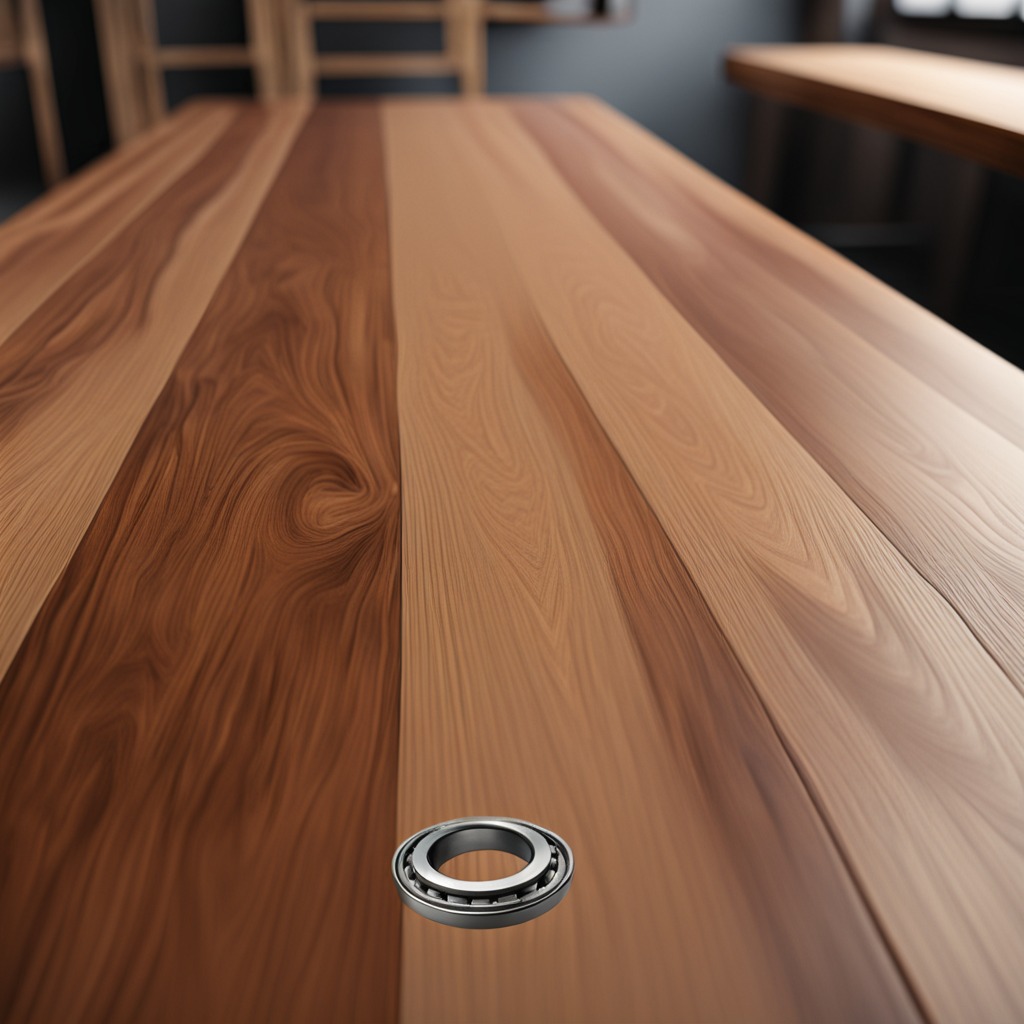
A metal ball bearing is lying on the wooden table in a carpentry studio.